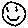
Label: smiley face